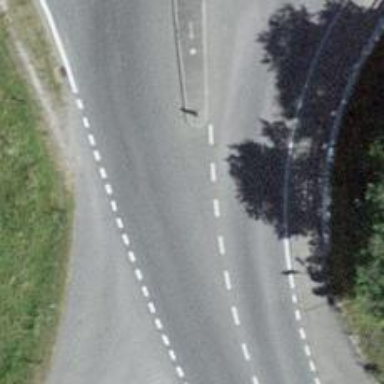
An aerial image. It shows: Tertiary road.